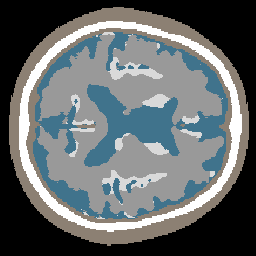
Label: no_lesion